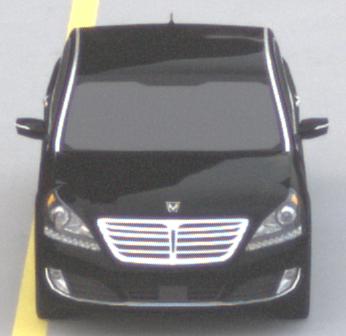
Make: Hyundai
Model: Equus
Detailed model: Gen. 2 VI
Model produced from: 2009
Model produced until: 2016
Doors: 4
Color: black
Road condition: dry road
Daytime: morning or afternoon
Contrast: low contrast